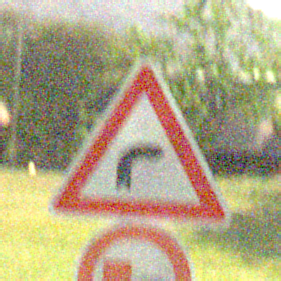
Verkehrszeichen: KurveRechts
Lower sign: UeberholverbotKraftfahrzeuge
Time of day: Night
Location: Outdoor (Nature)
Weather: Clear
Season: NotSpecified
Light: Natural